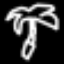
Label: palm tree